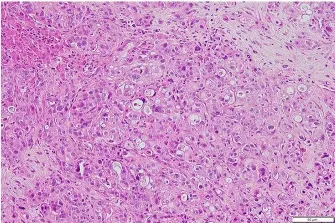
The histopathology and immunohistochemistry (IHC) of metastatic tumor tissues of this patient. (A) The H&E staining in the microscopic observation (100x).
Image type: pathology (h&e)